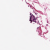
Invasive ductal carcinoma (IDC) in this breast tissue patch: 0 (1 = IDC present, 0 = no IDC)